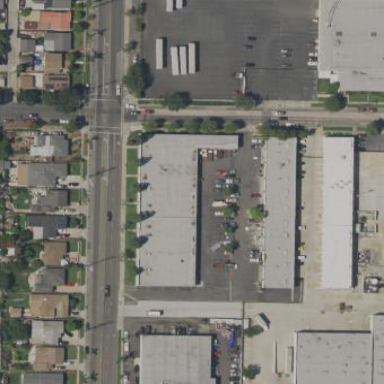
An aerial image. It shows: Commercial building.